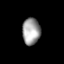
Tissue: lung
Cell type: Endothelial cells
Senescence score: 0.5427
Nuclear area (px): 468
Mean DAPI intensity: 159.662